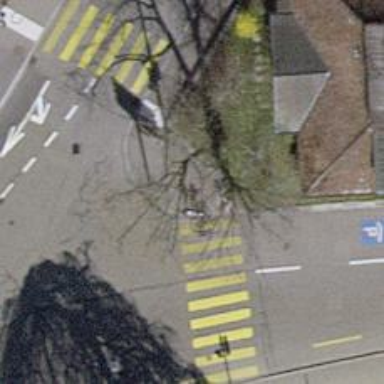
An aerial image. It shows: Kerb barrier.